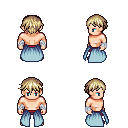
a pixel art fantasy rpg character, male body template, human, light skin, overskirt, red pants, white blonde short bangs hairstyle, white cloth bandages, four views (front, back, left, right), 2x2 character sprite sheet, small pixel art, hard edges, no anti-aliasing